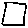
Label: square